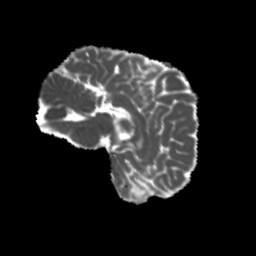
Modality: MD
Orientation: sagittal
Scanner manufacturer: siemens
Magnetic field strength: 3 T
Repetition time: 4 s
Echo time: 0.0594 s